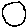
Label: circle